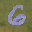
Label: 6